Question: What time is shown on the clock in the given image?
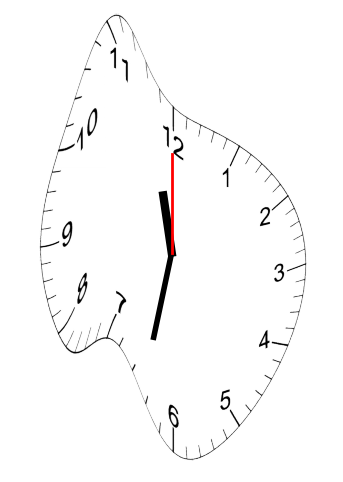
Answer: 11:32:00